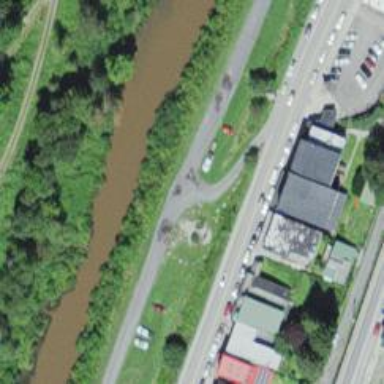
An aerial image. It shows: Cycleway.